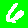
Digit: 6